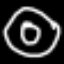
Label: donut